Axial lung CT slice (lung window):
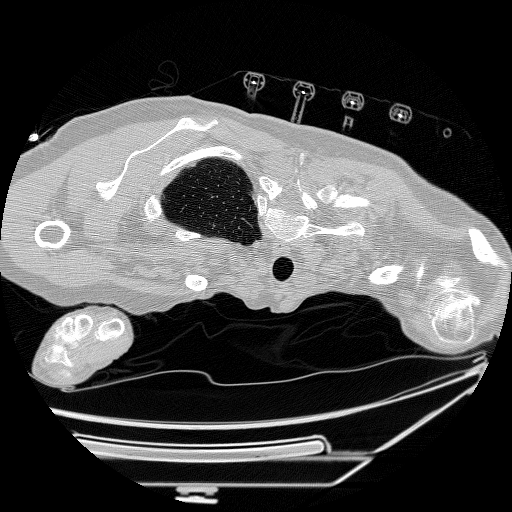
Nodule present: no